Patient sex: M
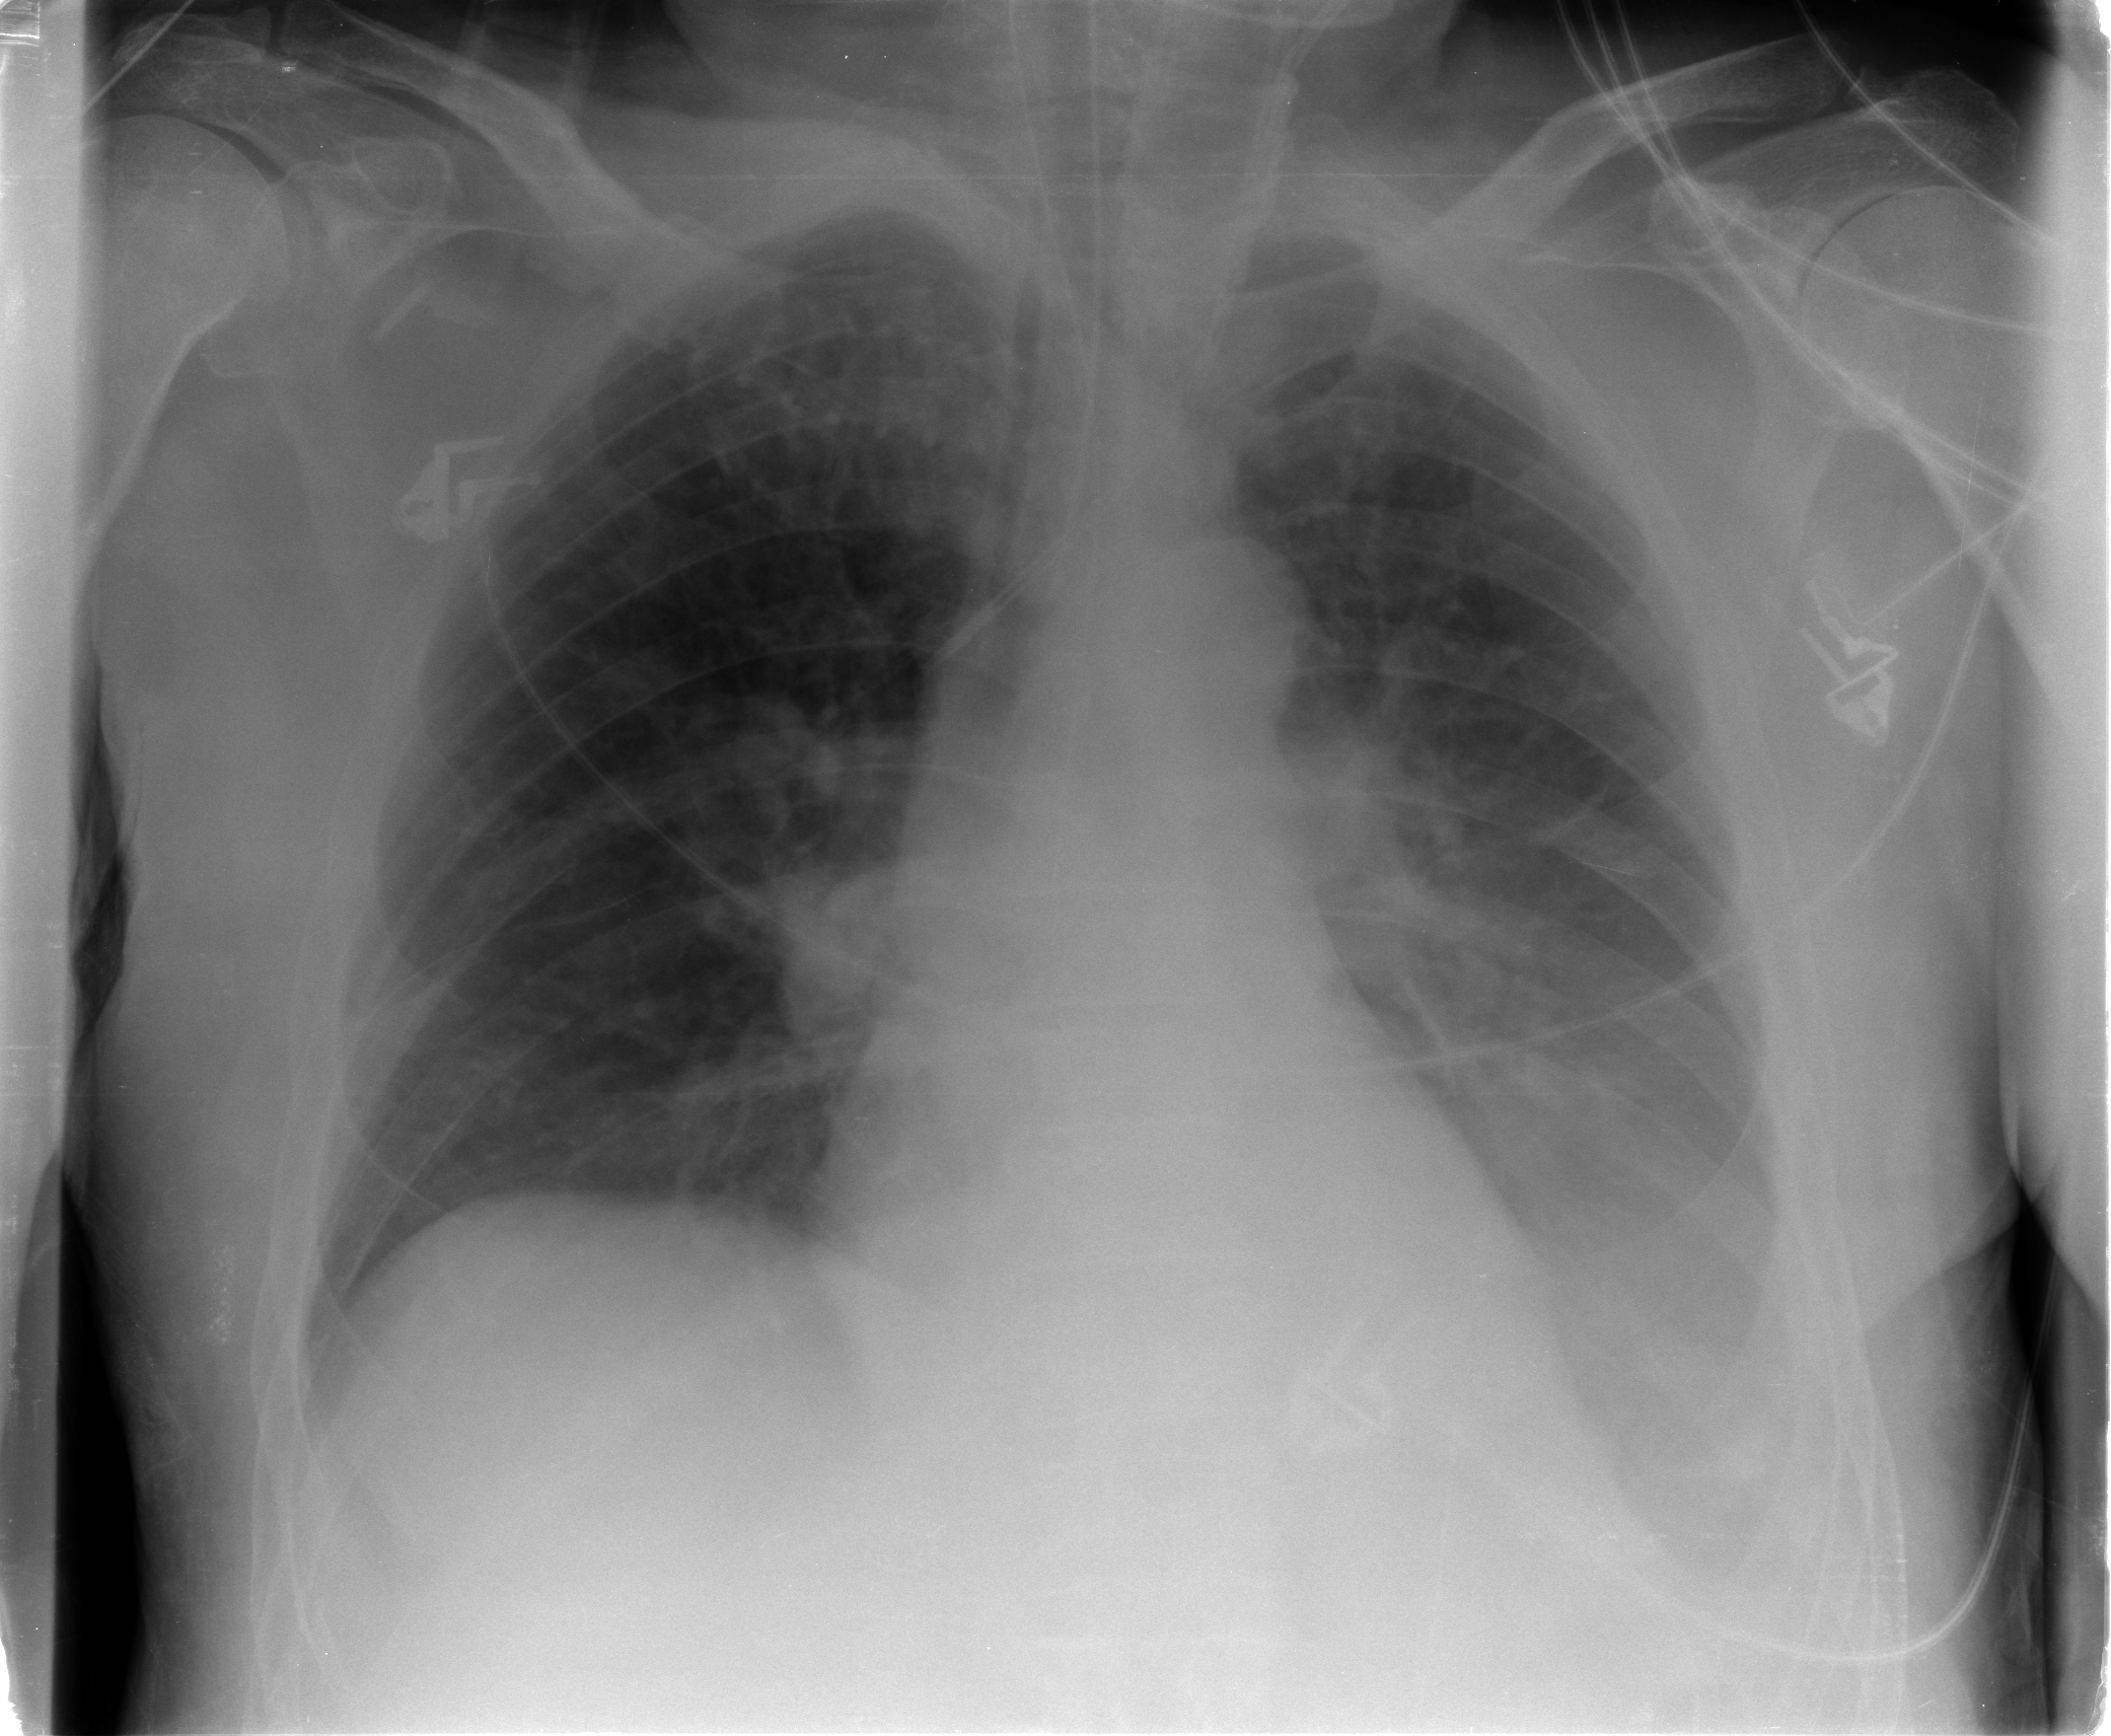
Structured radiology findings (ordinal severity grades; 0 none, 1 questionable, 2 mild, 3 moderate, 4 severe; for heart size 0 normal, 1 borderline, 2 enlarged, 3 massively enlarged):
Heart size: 0
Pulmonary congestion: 1
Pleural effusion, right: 0
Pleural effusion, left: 2
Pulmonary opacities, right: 0
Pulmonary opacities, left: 0
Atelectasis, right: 0
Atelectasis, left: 2